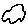
Label: cloud